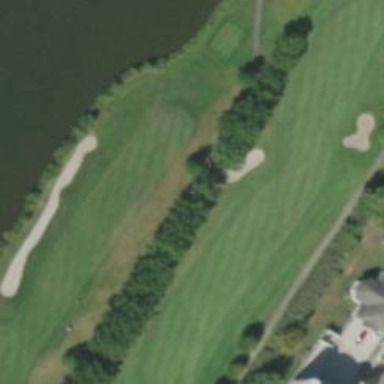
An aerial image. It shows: Service road designated as golf cart path.